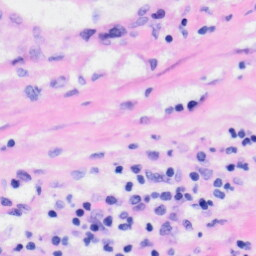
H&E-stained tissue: Liver